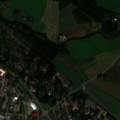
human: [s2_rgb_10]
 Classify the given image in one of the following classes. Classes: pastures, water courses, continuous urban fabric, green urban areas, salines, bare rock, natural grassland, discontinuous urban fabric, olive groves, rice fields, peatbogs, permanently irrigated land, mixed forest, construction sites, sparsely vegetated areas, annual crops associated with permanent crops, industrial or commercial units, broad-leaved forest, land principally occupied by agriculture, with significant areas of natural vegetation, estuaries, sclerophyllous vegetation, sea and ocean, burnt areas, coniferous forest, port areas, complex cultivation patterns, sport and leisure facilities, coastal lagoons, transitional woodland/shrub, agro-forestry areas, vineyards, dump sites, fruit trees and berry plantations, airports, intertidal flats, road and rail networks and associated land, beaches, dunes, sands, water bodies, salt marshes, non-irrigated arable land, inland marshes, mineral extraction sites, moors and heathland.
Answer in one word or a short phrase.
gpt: discontinuous urban fabric, industrial or commercial units, non-irrigated arable land, coniferous forest